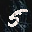
Label: 5